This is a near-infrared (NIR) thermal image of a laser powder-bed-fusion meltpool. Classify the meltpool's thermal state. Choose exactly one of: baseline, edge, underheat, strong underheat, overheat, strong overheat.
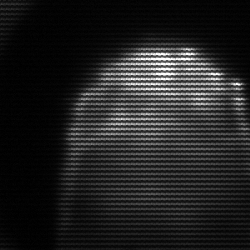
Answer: edge